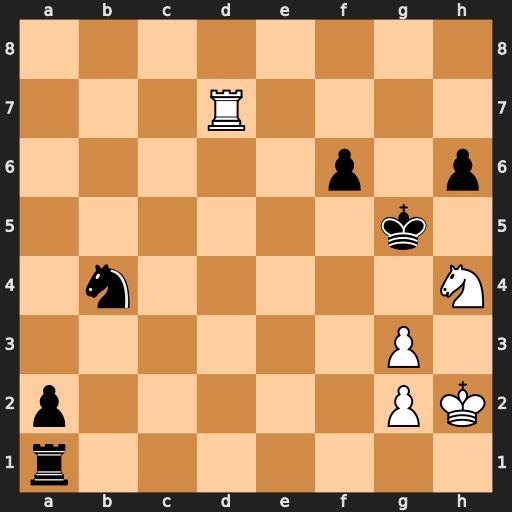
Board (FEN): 8/3R4/5p1p/6k1/1n5N/6P1/p5PK/r7
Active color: w
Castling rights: -
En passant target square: -
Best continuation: Rg7+ Kh5 g4+ Kxh4 g3#